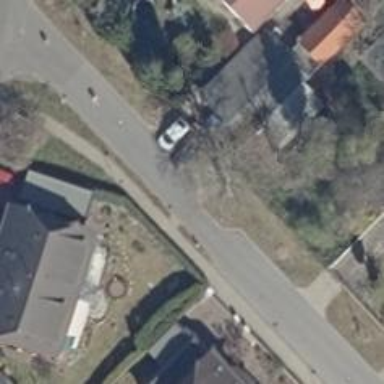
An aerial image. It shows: Traffic calming feature called choker.